Question: I'm working on a Kotlin app. It requires me to create my custom data type (User.Item) that represents an item. I'm using a mutable list to work with it. However, I can't add to the list. I'm using Firebase Database
I've tried various Firebase tutorials but they don't seem to be giving me what I need.
'''
val item = User.Item(firstName,expiry,userId,null,null)
mDatabaseReference!!.child(userId).child("items")
//User.Item
data class Item(
var name: String?="",
var expiry: String?=null,
var donator: String?=null,
var pickupGuy: String?=null,
var location: Location?=null
)
//User.user
data class user(var name: String? = "",
var password: String? = "",
var email: String? = "",
var phoneNumber: String?="",
var uid: String? = "",
var volunteer: Boolean?=false,
var items: List<Item>?= emptyList()
)
'''
mDatabaseReference!!.child(userId).child("items") gives me a data reference. I would like it to be a list that I can manipulate. I've tried updateChildren(), setting it to a list and then pushing and then using that as a new value but nothing works.

The adding is done in AddItemActivity on line 94-95
Github link: <URL>
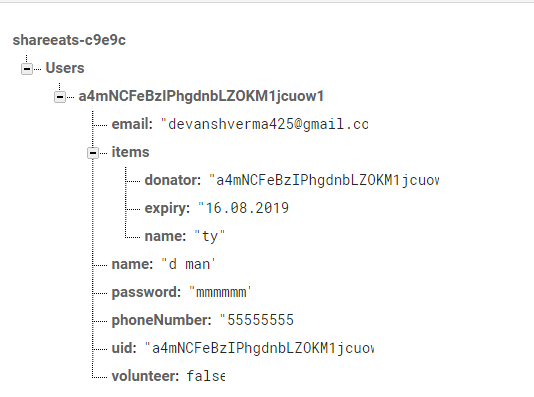
Answer: So I worked using the newdata push
'''
val item = User.Item(firstName,expiry,userId,null,null)
val newData=mDatabaseReference!!.child(userId).child("items").push()
newData.setValue(item)
'''